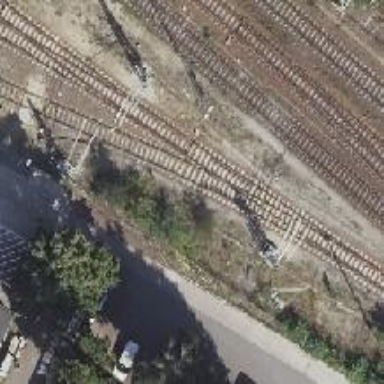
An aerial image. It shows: Railway switch.